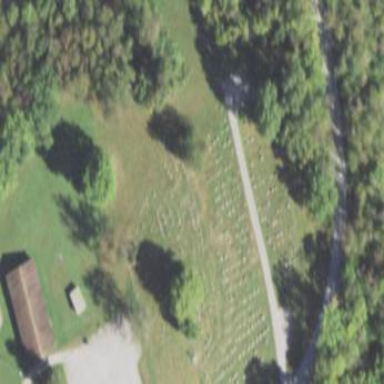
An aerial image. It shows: Cemetery.